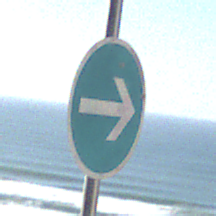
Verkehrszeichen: VorgeschriebeneFahrtrichtungHierRechts
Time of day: MorningAfternoon
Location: Outdoor (Urban)
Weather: Clear
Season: NotSpecified
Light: Natural